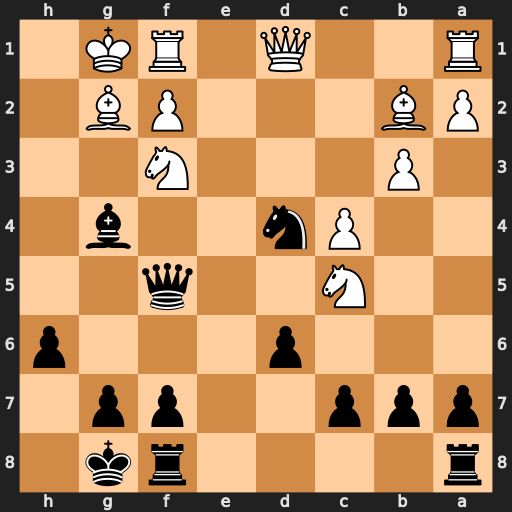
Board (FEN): r4rk1/ppp2pp1/3p3p/2N2q2/2Pn2b1/1P3N2/PB3PB1/R2Q1RK1
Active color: b
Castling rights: -
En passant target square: -
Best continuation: Nxf3+ Bxf3 Bxf3 Qxf3 Qxf3